Question: For creating own '<div>' in my google maps api I have used RichMarker library, documentation here: (<URL>. So my code look like this:
'''
for(i = 0; i < location.length; i++){
var loc = location[i];
var coordinates = new google.maps.LatLng(loc[1], loc[2]);
var marker = new RichMarker({
position: coordinates,
map: map,
zIndex: coordinates[3],
content: '<div class="myClass">TEXT</div>'
});
}
'''
Now code above draw a shadow around my div (this is not my css, that draw a shadow, I gues that it is css from RichMarker library). Here is a picture:

How to remove this shadow'
Realy thanks for help.
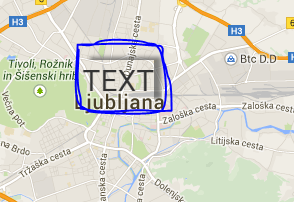
Answer: Have you tried:
'''
var marker = new RichMarker({
position: coordinates,
map: map,
zIndex: coordinates[3],
shadow: 'none',
content: '<div class="myClass">TEXT</div>'
});
'''